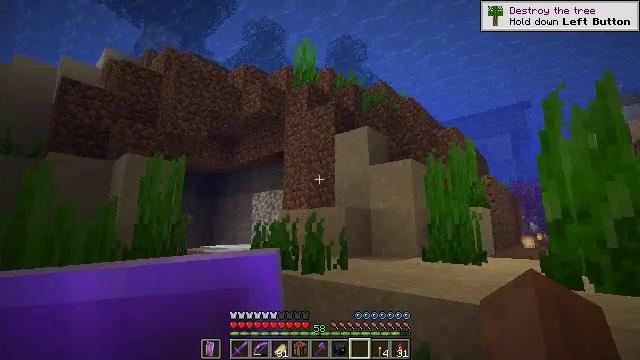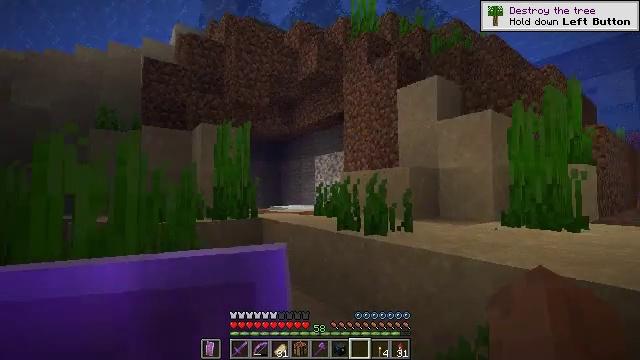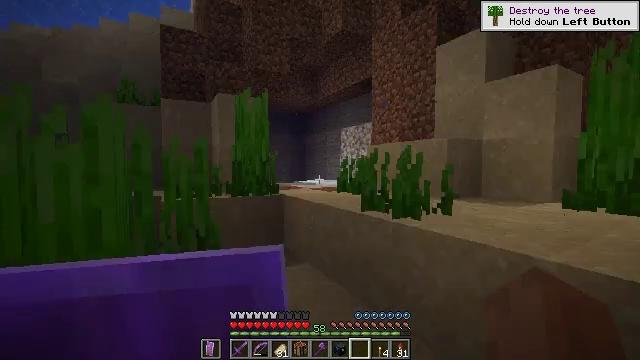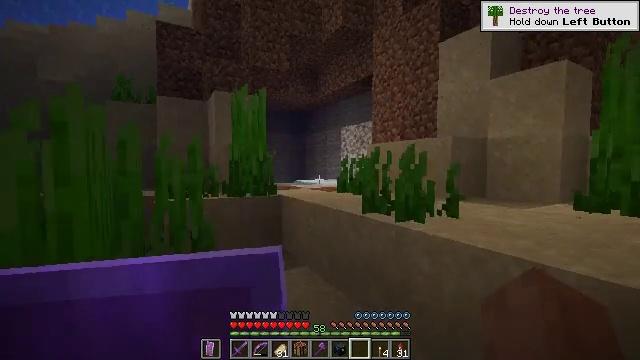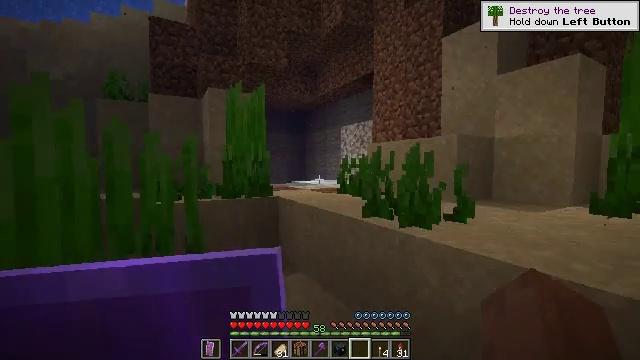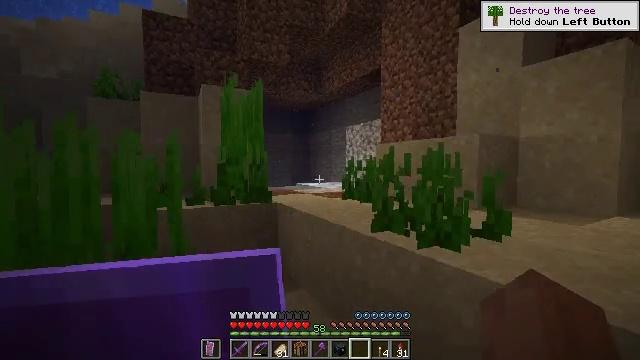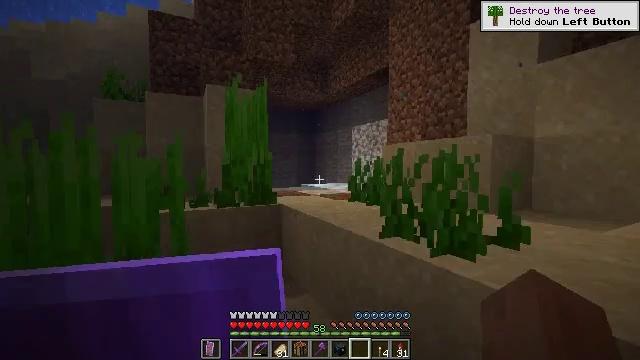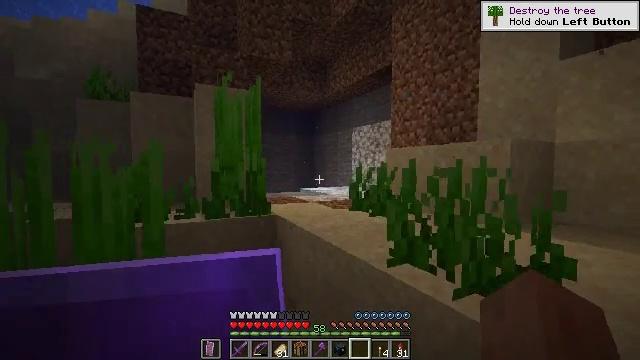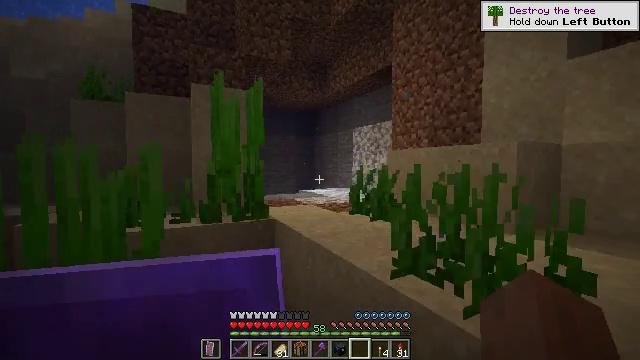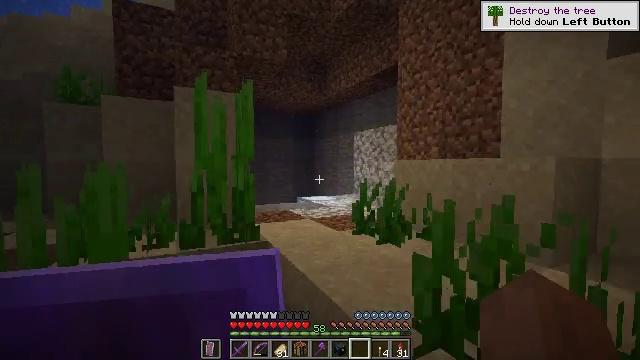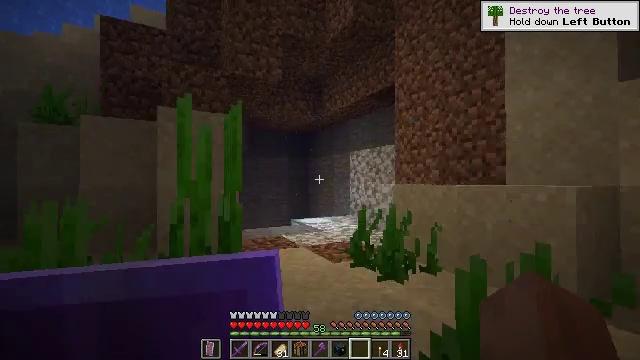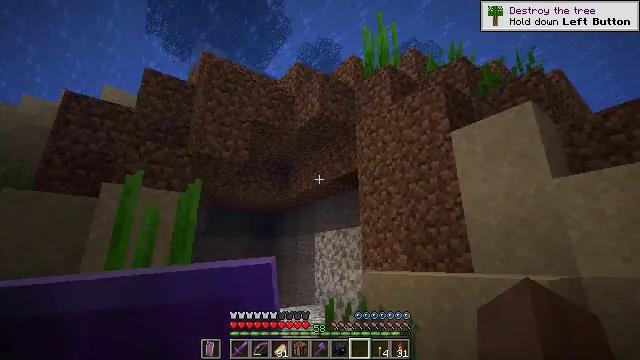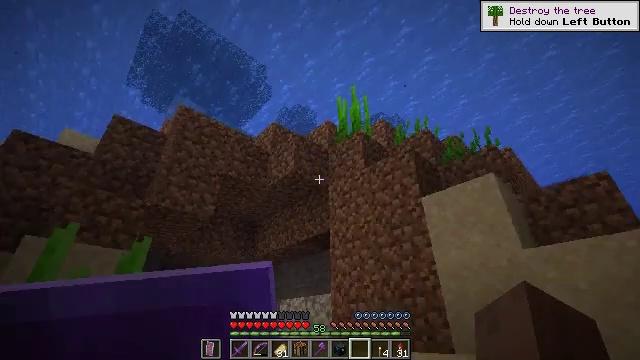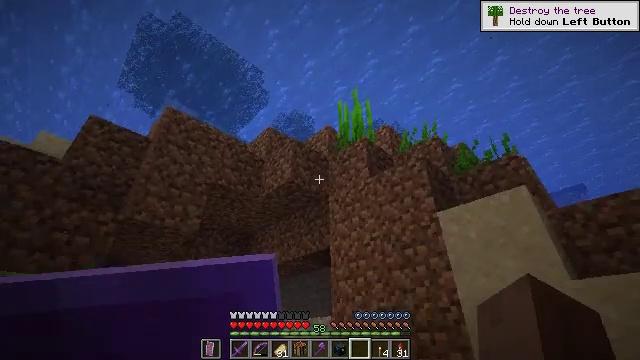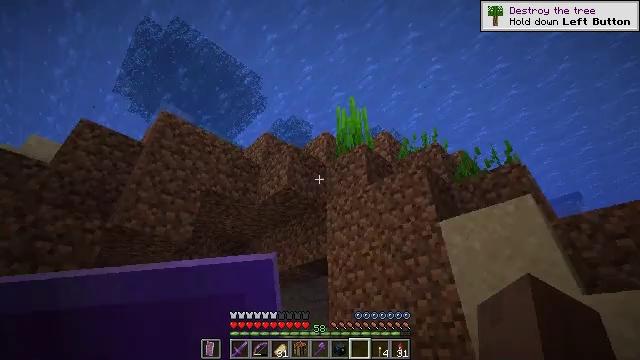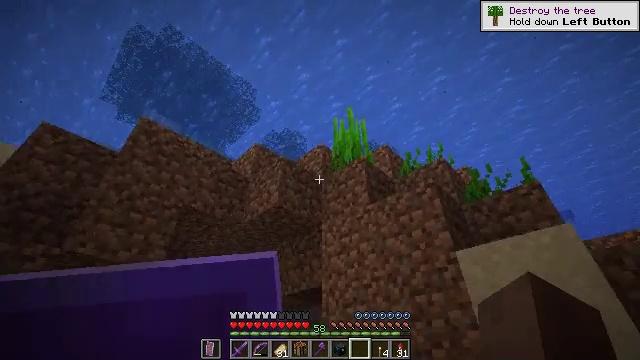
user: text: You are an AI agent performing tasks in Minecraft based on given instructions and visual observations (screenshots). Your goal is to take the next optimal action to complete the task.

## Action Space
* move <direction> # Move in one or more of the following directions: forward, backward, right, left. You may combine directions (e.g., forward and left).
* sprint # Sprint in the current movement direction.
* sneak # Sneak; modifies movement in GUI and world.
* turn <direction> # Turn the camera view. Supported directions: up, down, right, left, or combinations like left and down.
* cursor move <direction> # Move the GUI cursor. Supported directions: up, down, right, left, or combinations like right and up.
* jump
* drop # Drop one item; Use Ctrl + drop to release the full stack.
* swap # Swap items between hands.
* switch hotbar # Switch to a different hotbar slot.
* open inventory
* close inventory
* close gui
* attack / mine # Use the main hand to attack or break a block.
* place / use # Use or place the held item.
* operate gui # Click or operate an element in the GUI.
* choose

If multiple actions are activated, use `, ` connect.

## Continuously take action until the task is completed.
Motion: motion action
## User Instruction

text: Create a lantern at the crafting table.
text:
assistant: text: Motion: move forward, sprint, turn left and down
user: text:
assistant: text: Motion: move forward, sprint, turn left and down
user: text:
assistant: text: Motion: move forward, sprint
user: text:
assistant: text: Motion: move forward, sprint
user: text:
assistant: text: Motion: move forward, sprint, turn left, jump
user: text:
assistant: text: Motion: move forward, sprint, turn left, jump
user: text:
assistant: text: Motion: move forward, sprint, jump
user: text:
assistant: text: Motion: move forward, sprint, jump
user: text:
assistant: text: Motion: move forward, sprint, jump
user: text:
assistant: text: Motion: move forward, sprint, turn right and up, jump
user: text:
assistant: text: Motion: move forward, sprint, turn right and up, jump
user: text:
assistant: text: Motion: move forward, sprint, turn right and up, jump
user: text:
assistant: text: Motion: move forward, sprint, turn up, jump
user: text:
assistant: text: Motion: move forward, sprint, turn up, jump
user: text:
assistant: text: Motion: move forward, sprint, turn right and up, jump
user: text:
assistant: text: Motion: move forward, sprint, turn up, jump
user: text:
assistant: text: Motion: move forward, sprint, turn right and up, jump
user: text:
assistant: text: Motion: move forward, sprint, jump
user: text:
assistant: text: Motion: move forward, sprint, jump
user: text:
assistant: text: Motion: move forward, sprint, jump
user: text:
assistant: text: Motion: move forward, sprint, jump
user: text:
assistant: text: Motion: move forward, sprint, jump
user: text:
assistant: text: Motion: move forward, sprint, jump
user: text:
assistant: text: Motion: move forward, sprint, jump
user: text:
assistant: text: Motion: move forward, sprint, jump
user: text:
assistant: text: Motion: move forward, sprint, jump
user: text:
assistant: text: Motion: move forward, sprint, jump
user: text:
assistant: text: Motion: move forward, sprint, jump
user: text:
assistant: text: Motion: move forward, sprint, jump
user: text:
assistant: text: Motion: move forward, sprint, jump